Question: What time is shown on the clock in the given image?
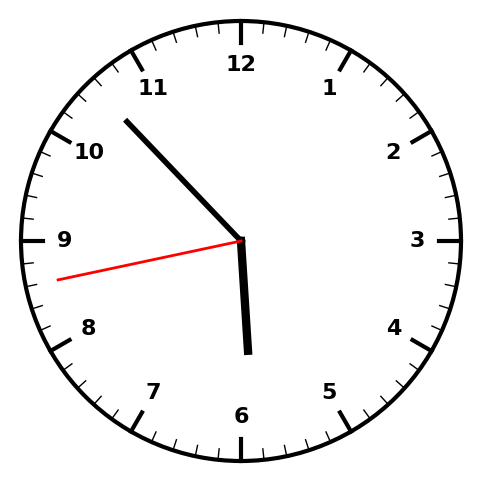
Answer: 05:52:43